Question: Hi every one i'm trying to create two divs. One div has a different style as you can see below
'''
#subpage_left
{
width:167px;
border:solid 2px red;
background-image:url(../../images2/images/altsayfa_menu_bg.jpg);
background-repeat: repeat;
float:left;
}
'''
And the second one which displays the text that comes from my data
'''
#subpage_right
{
width:700px;
background-color:White;
border:solid 2px red;
font-family: 'Museo300Regular';
float:left;
}
'''
I wanna place these divs side by side but my data comes to "subpage_right" div so this div stretch by text length and the "subpage_left" div does not stretch i mean these divs are not same height as you can see image

so i need a css like a wrapper that stretch these divs automatically but how can i do this ?
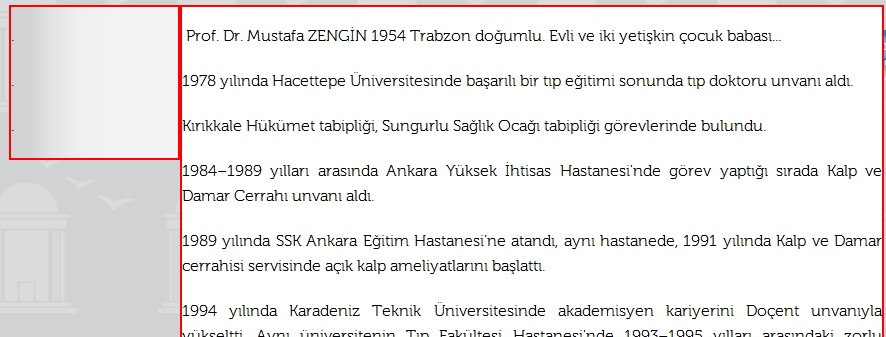
Answer: For this you can property for this. Write like this:
'''
#subpage_left,#subpage_right{
display:table-cell;
}
'''
Check this for more <URL>